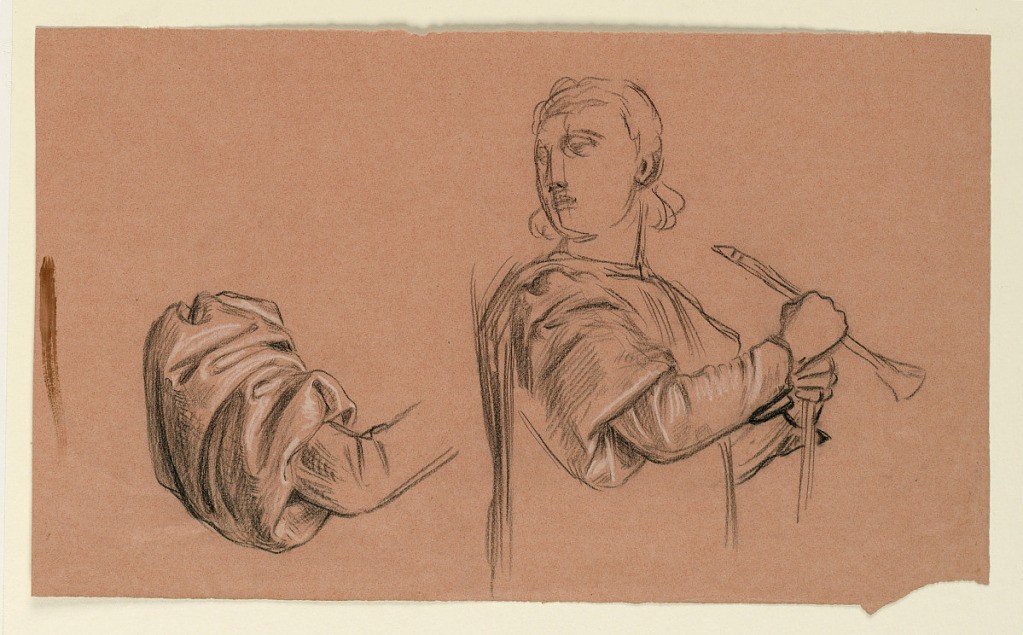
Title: Study for "Wedding Procession"
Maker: Elihu Vedder, American, 1836 – 1923
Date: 1872–1875
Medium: Pastel crayon on paper
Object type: Drawing
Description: Study of sleeve, left; bust-length figure, emphasizing study of right arm with its sleeve drapery.